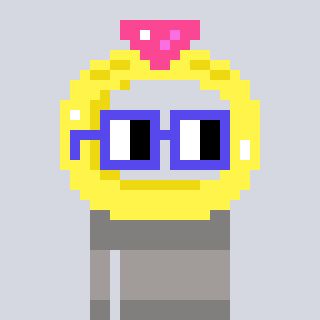
a pixel art character with square blue glasses, a ring-shaped head and a bluegrey-colored body on a cool background